Question: I am trying to achieve this(image attached) by pure CSS without using any images. Can anyone please help me here?
Thanks.

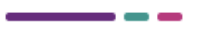
Answer: To achieve this you should make a main wrapping 'div' and create 3 different elements into it like 'span' and decorate it with 'background-color' and custom 'height' and 'width'. To make them stand in one line you can use different ways but I suggest to use flexbox as I did in the below snippet:
'''
div {
display: flex;
justify-content: flex-start;
align-items: center;
}
div > span {
height: 10px;
width: 30px;
border-radius: 100px;
}
div > span:not(:last-of-type) {
margin: 0 10px 0 0;
}
div > span.purple {
width: 100px;
background-color: #6f2580;
}
div > span.green {
background-color: #16968d;
}
div > span.pink {
background-color: #c4297e;
}
'''
'''
<div>
<span class="purple"></span>
<span class="green"></span>
<span class="pink"></span>
</div>
'''
EDIT: here an example with a title for each of the dash lines.
'''
div {
display: flex;
justify-content: flex-start;
align-items: center;
}
div > h4 > span {
display: block;
height: 10px;
width: 30px;
border-radius: 100px;
}
div > h4:not(:last-of-type) {
margin: 0 10px 0 0;
}
div > h4 > span.purple {
width: 100px;
background-color: #6f2580;
}
div > h4 > span.green {
background-color: #16968d;
}
div > h4 > span.pink {
background-color: #c4297e;
}
'''
'''
<div>
<h4>title
<span class="purple"></span>
</h4>
<h4>title
<span class="green"></span>
</h4>
<h4>title
<span class="pink"></span>
</h4>
</div>
'''